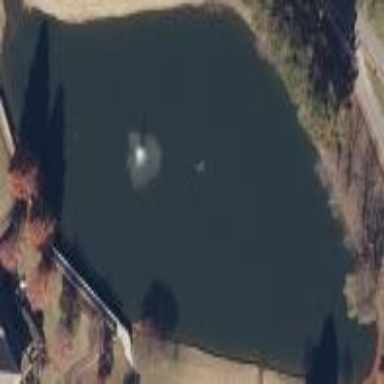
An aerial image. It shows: Serene pond surrounded by nature.